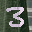
Label: 3